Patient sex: M
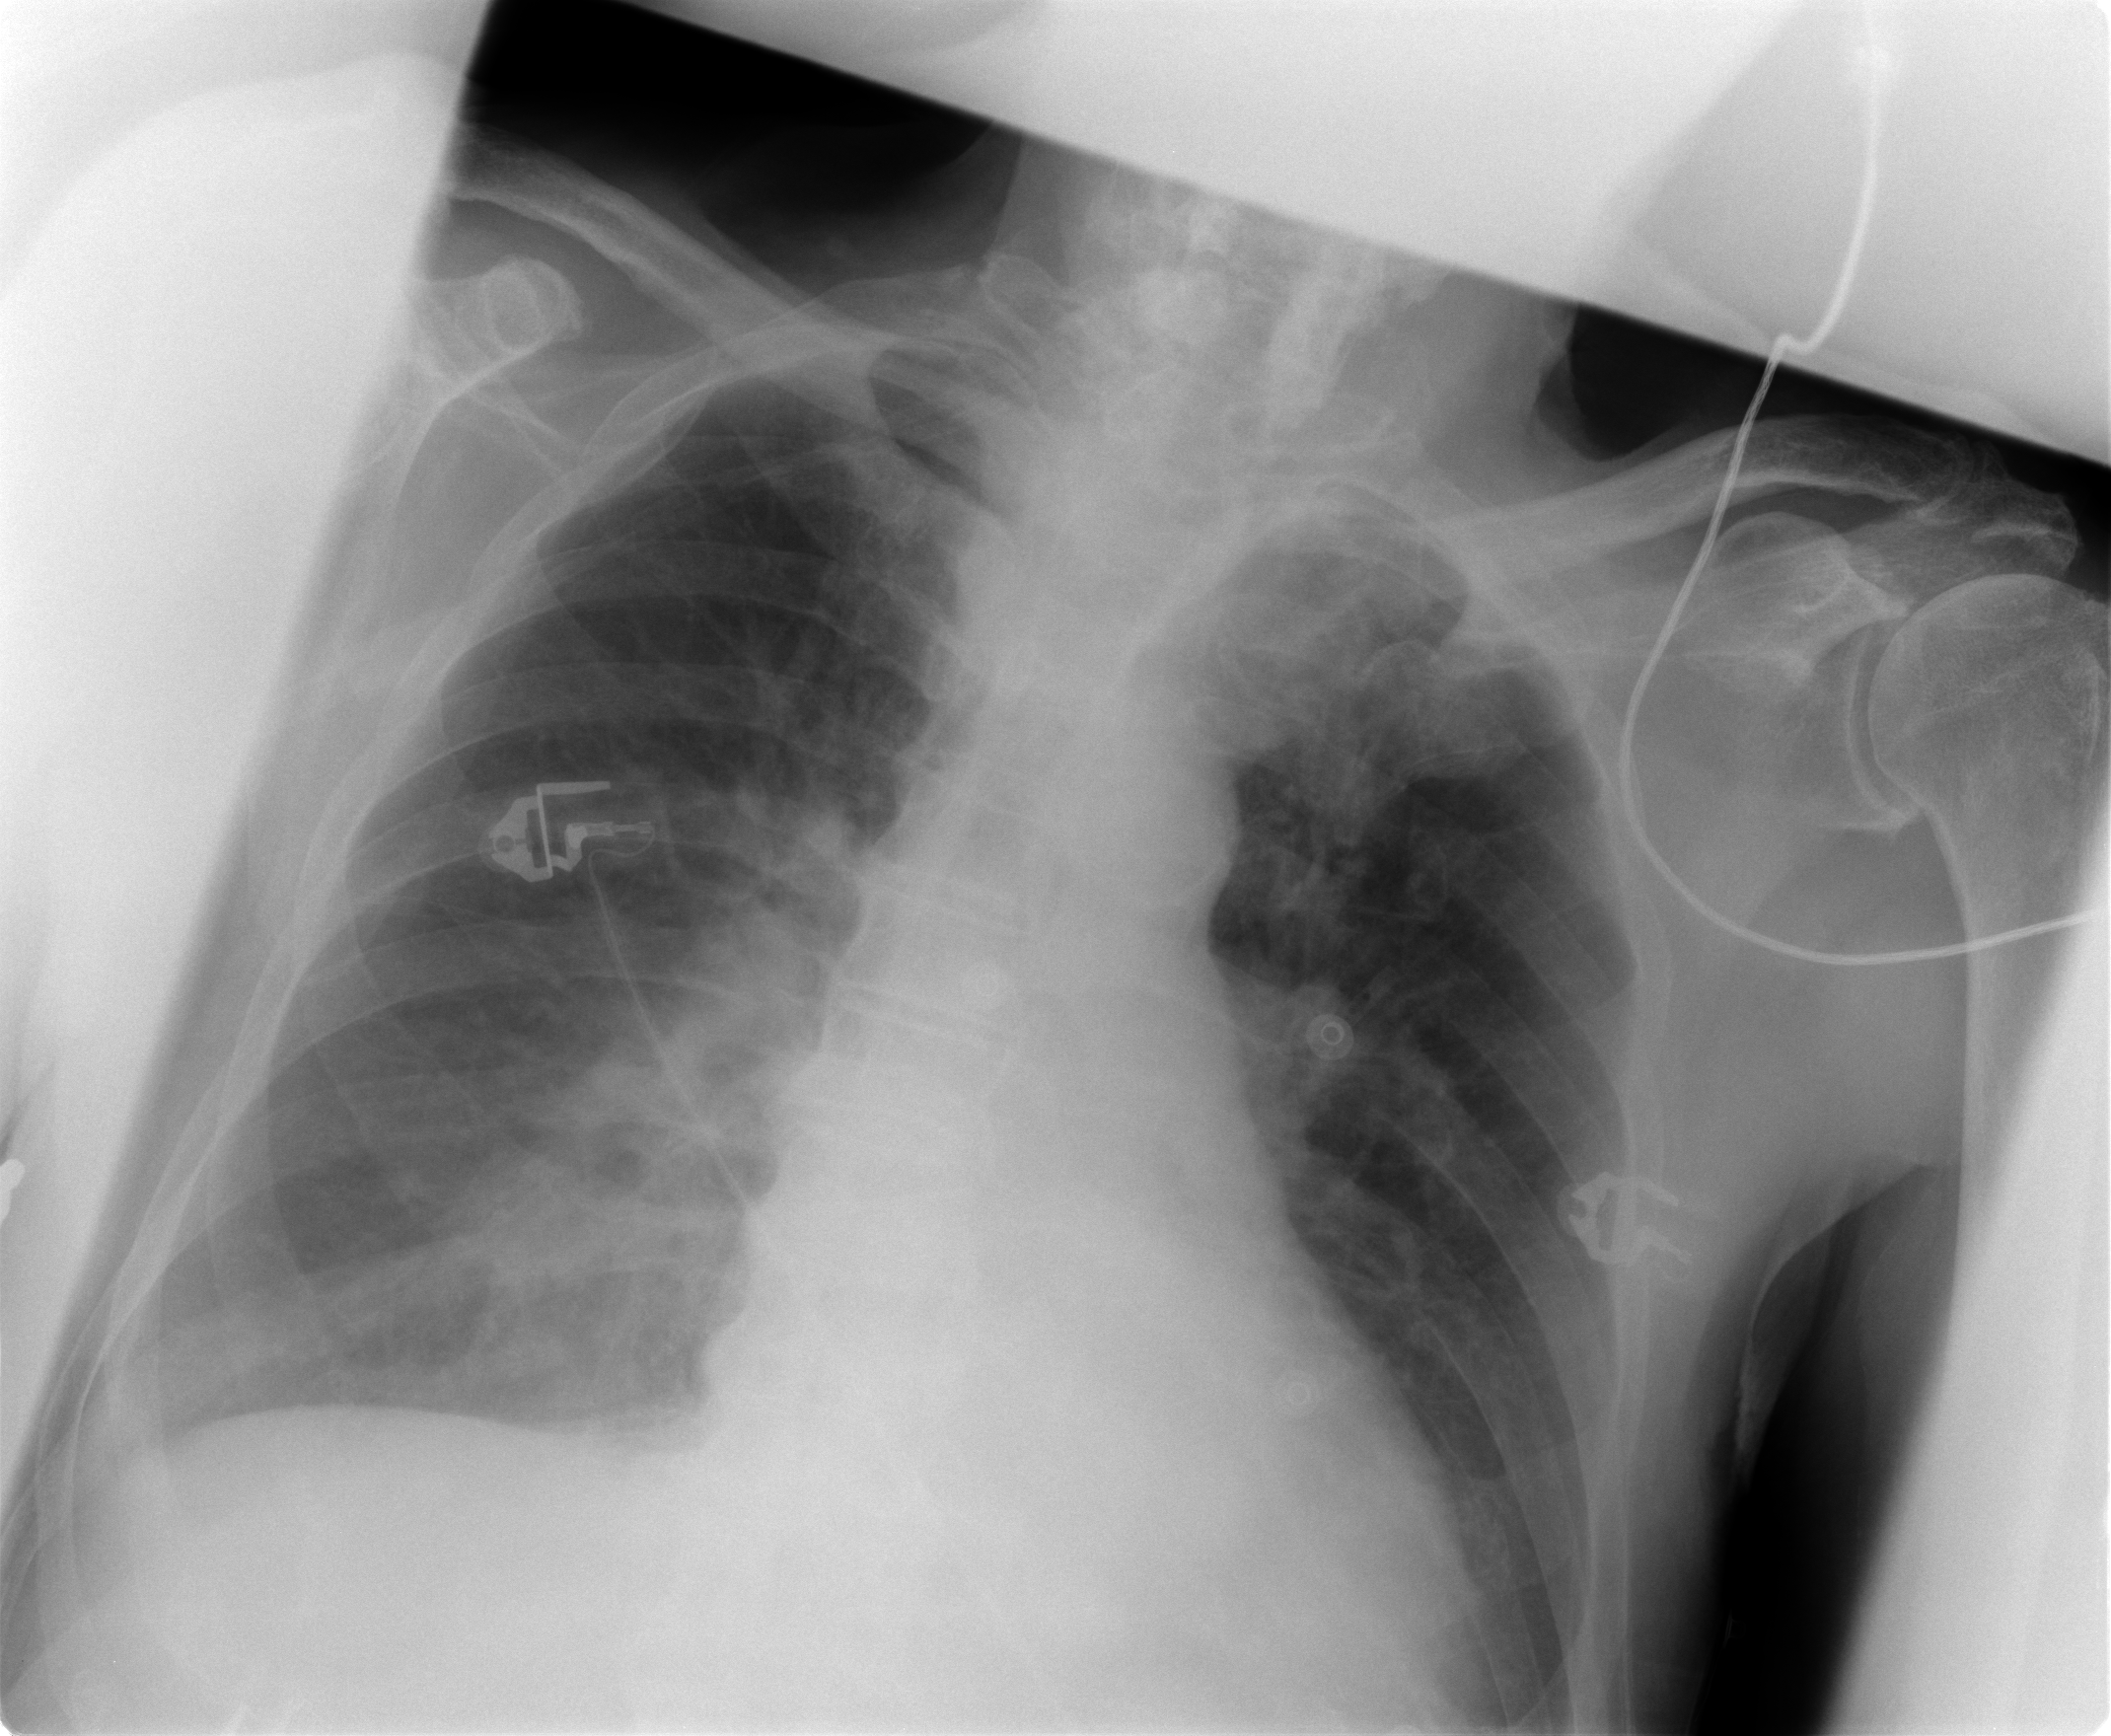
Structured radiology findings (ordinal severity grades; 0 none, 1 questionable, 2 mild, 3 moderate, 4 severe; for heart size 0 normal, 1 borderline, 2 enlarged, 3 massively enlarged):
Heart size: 1
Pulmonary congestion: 2
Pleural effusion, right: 1
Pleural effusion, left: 1
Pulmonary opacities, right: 2
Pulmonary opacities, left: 0
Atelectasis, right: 2
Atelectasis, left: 0